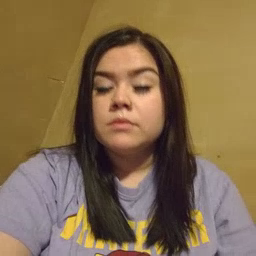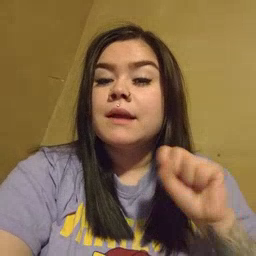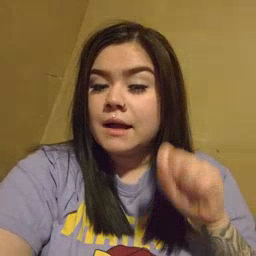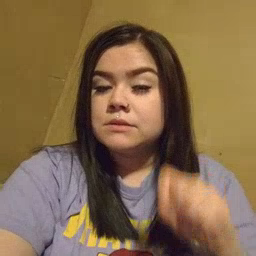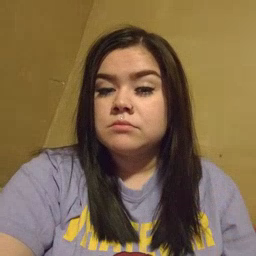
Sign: yes